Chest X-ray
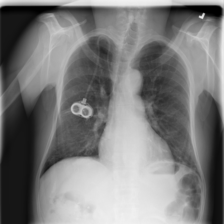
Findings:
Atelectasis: negative
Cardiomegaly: negative
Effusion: negative
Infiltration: positive
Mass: negative
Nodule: negative
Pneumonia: negative
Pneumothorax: negative
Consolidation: negative
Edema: negative
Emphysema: negative
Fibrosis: negative
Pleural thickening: negative
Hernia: negative